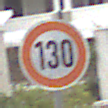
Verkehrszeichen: Geschwindigkeit130
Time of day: Midday
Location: Outdoor (Urban)
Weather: Overcast
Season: NotSpecified
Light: Natural